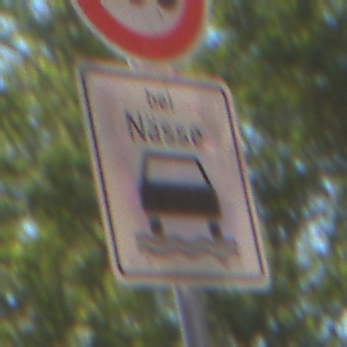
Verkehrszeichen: BeiNaesse
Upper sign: Geschwindigkeit130
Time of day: MorningAfternoon
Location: Outdoor (Nature)
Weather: Clear
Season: Summer
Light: Natural